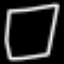
Label: square